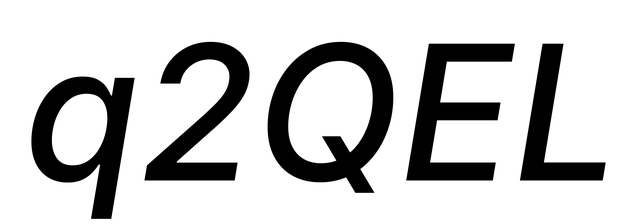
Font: Inter-Italic_Medium_Italic